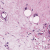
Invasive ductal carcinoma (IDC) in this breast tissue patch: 0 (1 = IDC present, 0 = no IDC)